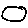
Label: circle